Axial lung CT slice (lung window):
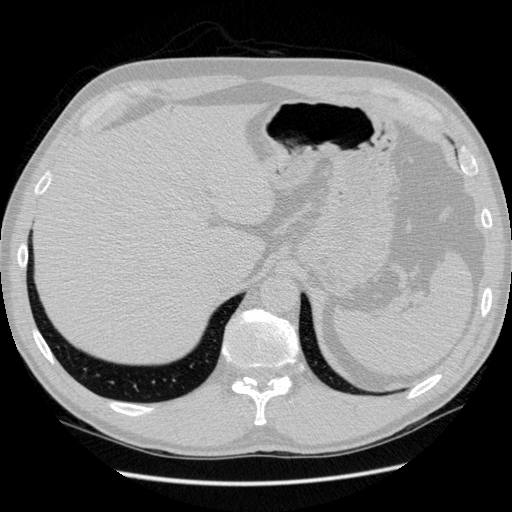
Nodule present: no